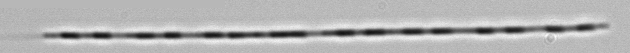
Label: Leptocylindrus